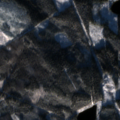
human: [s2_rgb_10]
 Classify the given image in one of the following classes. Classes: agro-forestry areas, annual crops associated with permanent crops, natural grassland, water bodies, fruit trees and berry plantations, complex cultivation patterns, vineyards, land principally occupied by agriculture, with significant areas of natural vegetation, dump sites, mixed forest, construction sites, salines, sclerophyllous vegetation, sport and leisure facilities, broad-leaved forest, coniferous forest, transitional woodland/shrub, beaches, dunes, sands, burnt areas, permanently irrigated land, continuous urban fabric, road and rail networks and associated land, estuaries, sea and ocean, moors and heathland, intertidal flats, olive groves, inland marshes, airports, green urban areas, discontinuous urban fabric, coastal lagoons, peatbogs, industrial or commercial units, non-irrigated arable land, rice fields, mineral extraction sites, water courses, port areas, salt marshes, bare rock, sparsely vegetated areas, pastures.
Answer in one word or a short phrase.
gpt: broad-leaved forest, coniferous forest, mixed forest, transitional woodland/shrub, water bodies